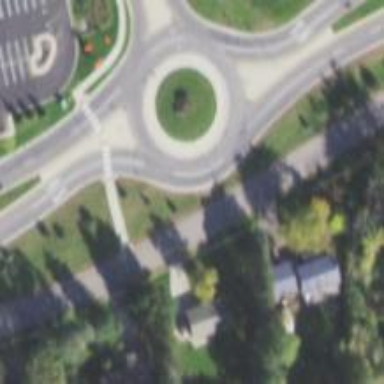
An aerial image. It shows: Roundabout at tertiary road junction.